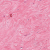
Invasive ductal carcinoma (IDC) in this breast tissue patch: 0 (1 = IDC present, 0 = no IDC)